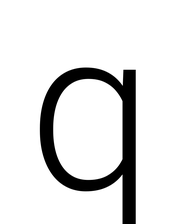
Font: Roboto_Light